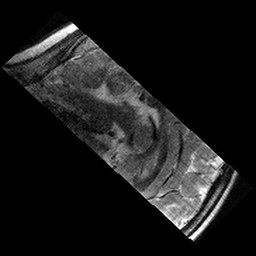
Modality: T2w
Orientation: sagittal
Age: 10
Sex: female
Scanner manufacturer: siemens
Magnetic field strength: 3 T
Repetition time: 9.23 s
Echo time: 0.067 s